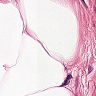
Metastatic tissue present: no